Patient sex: M
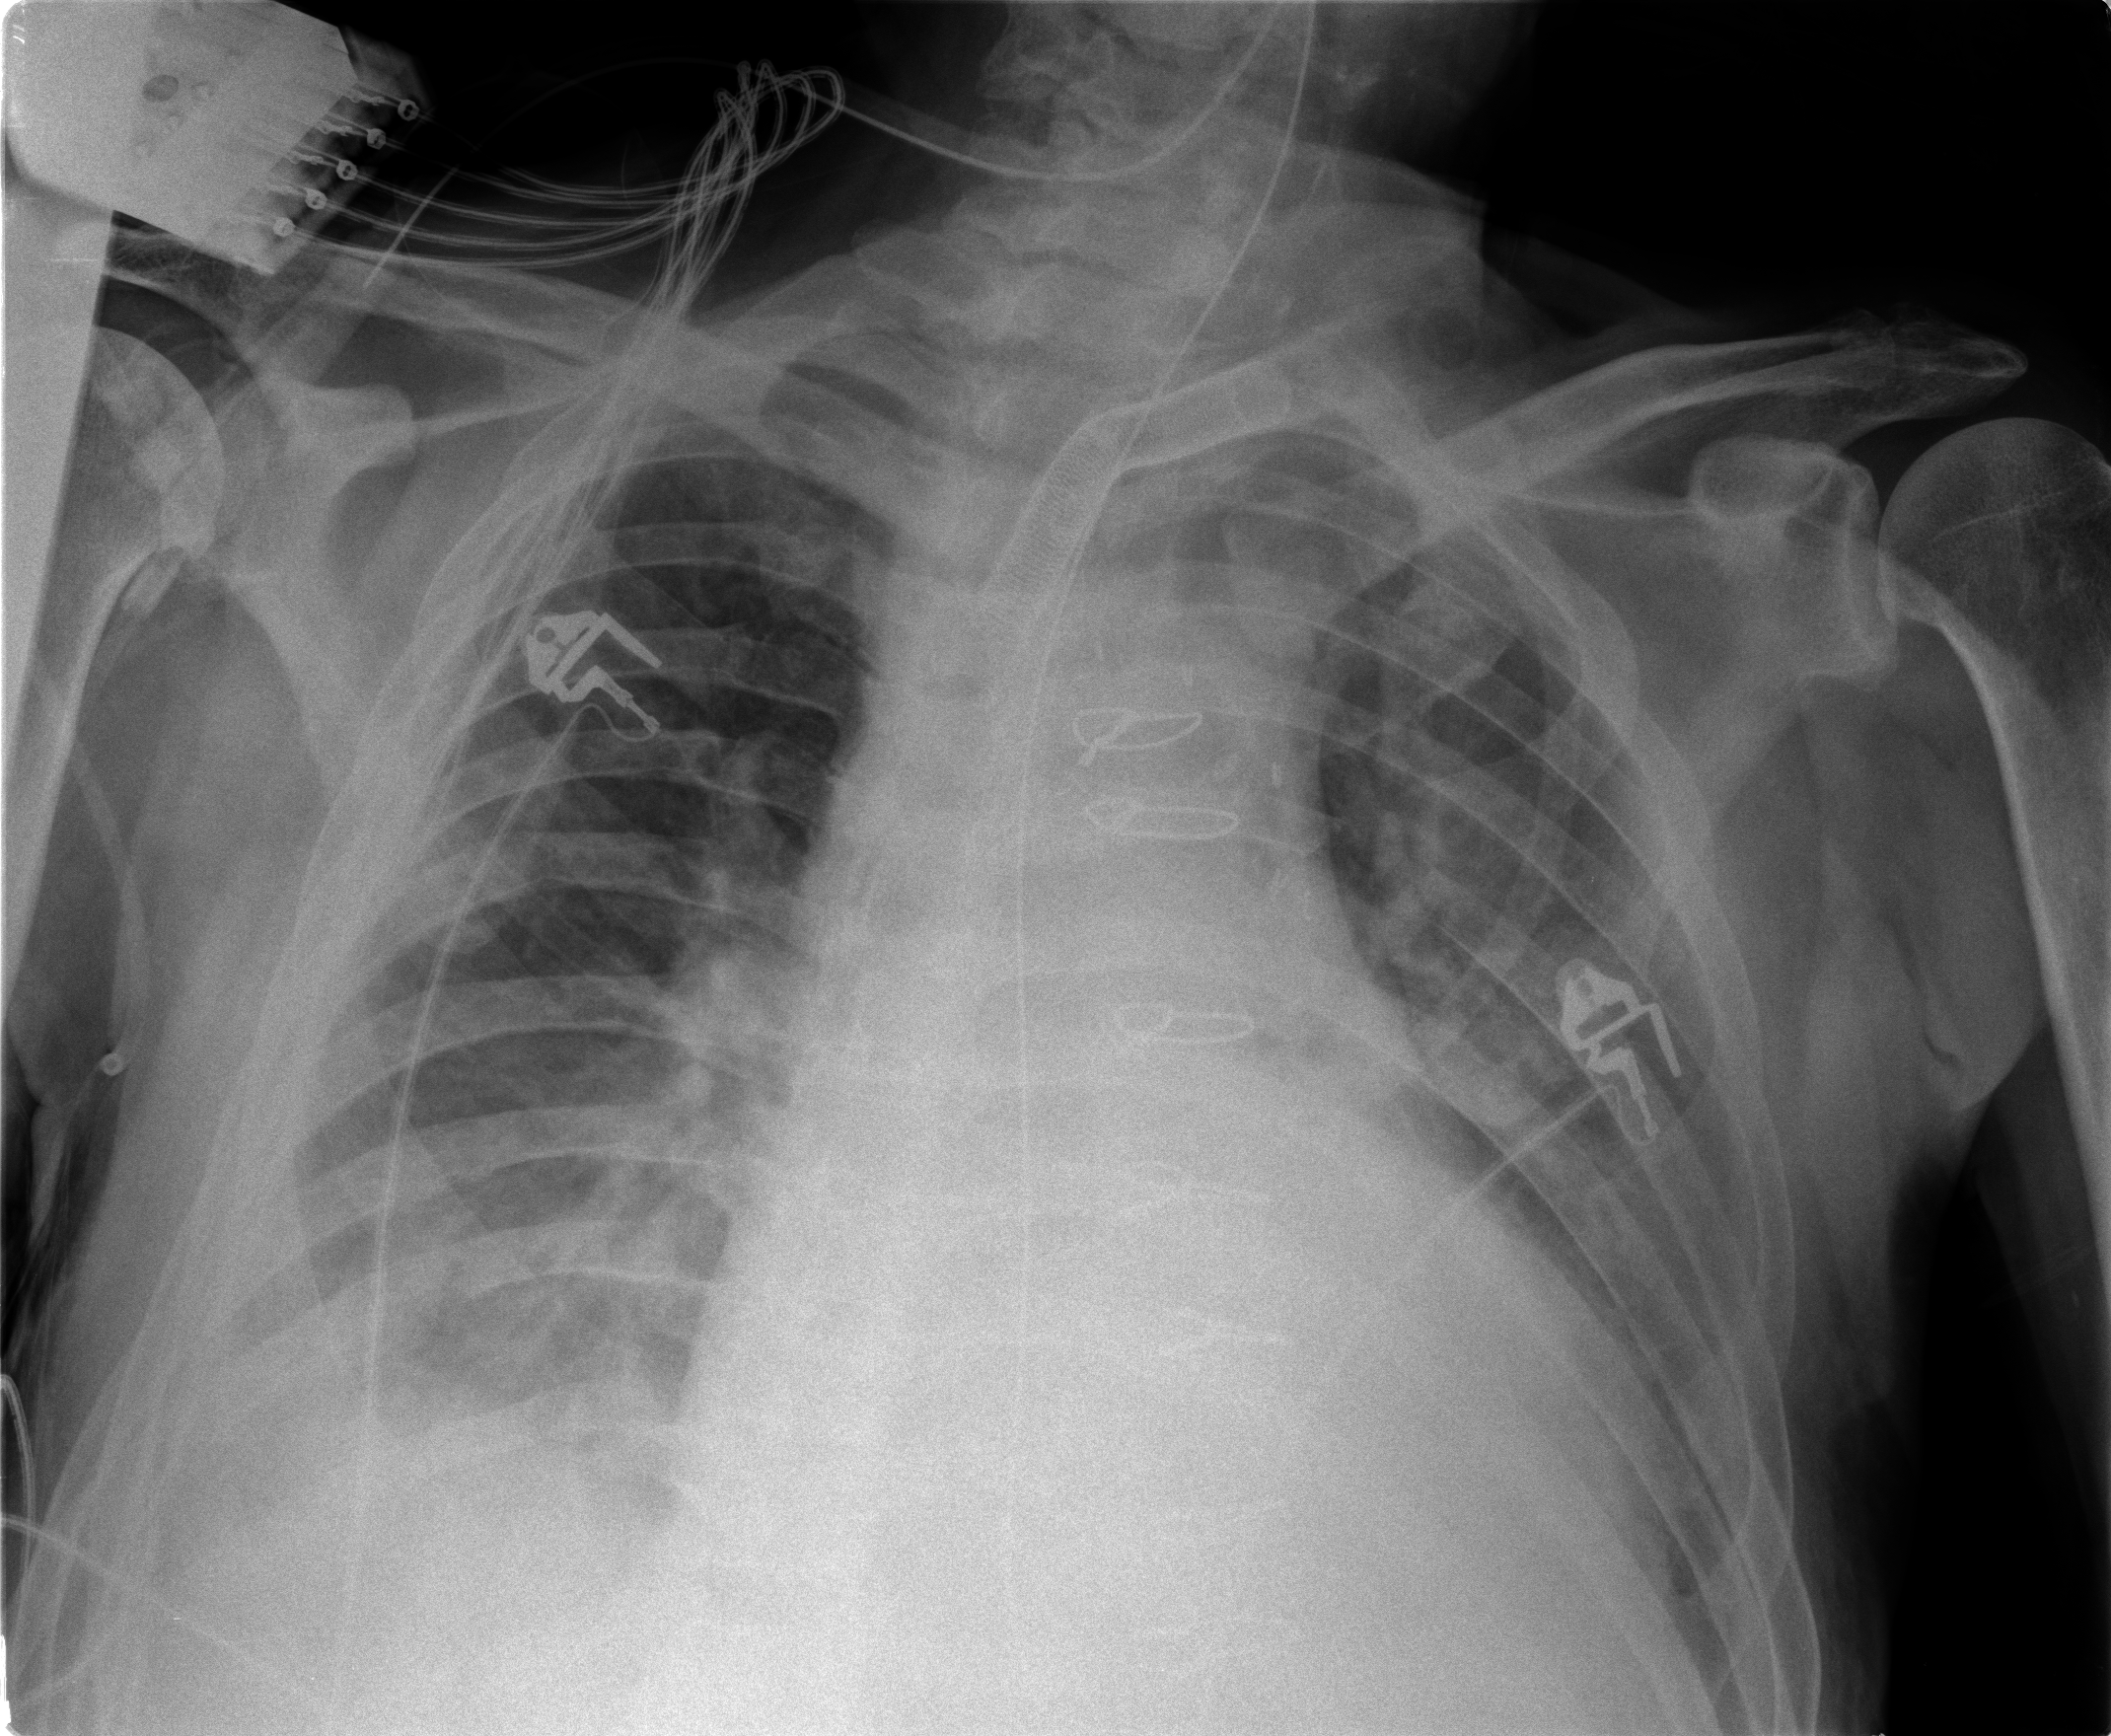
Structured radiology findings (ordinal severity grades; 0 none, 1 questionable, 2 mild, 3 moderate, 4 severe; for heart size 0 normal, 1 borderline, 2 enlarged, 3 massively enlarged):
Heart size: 2
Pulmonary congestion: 1
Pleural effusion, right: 2
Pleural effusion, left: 2
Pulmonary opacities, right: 1
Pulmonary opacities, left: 2
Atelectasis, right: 2
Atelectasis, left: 2